Field crop: tomato
Growth stage: 2
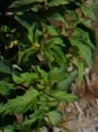
Species: tomato